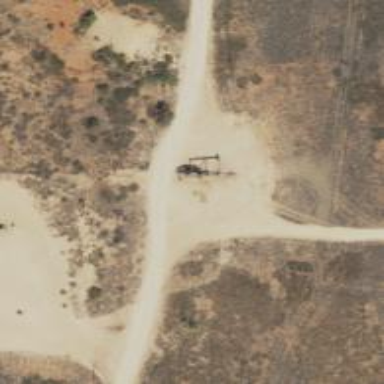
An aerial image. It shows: Petroleum well.